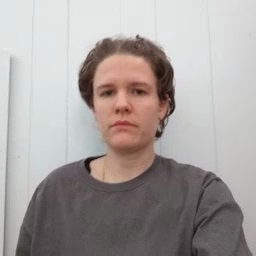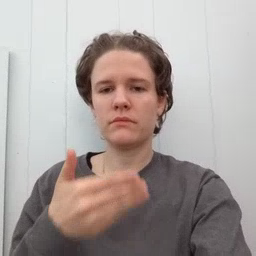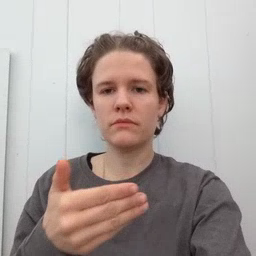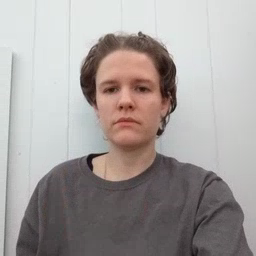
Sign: close